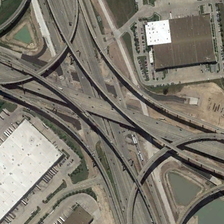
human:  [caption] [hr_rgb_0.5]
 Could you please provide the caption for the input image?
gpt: many lawns grow on both sides of the road .

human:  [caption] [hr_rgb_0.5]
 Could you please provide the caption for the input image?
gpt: there are two houses on both sides of the road .

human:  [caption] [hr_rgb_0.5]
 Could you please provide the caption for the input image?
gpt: there are two houses on both sides of the road .

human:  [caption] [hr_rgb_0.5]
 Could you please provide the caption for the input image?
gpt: many lawns grow on both sides of the road .

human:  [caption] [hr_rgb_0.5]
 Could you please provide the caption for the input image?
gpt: there are two houses on both sides of the road .